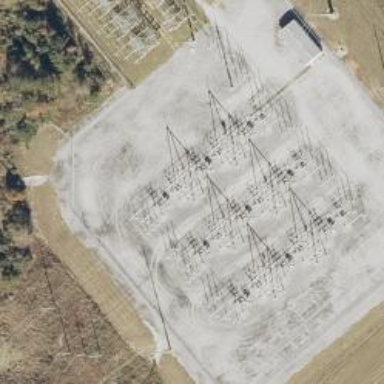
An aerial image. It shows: Switch for power supply.